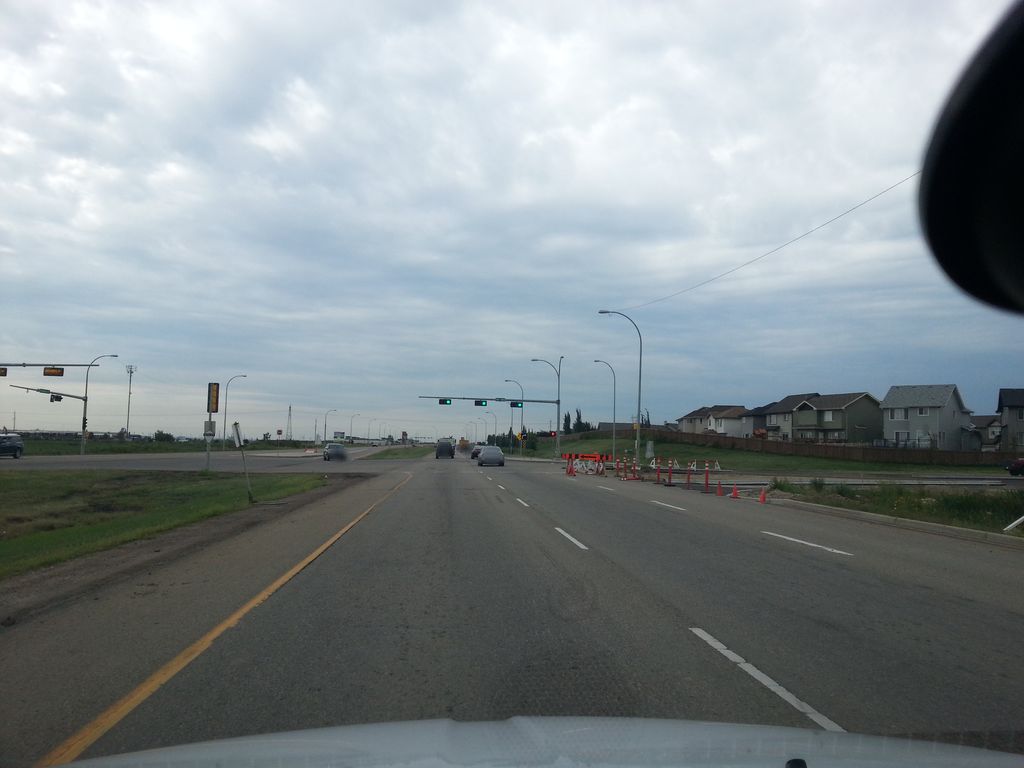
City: edmonton